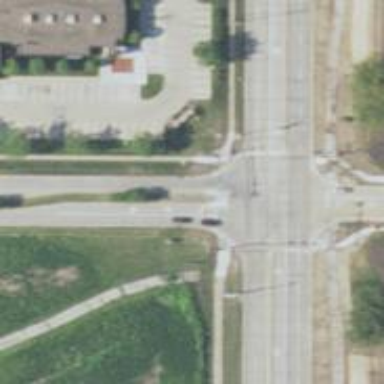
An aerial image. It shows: Unmarked crossing on cycleway.